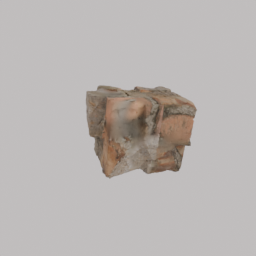
Label: architecture